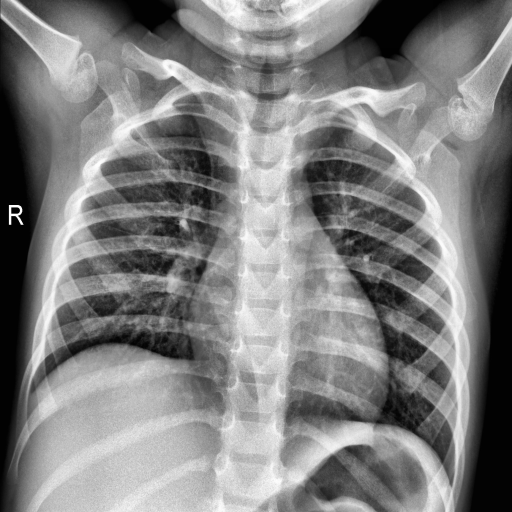
Finding: NORMAL